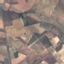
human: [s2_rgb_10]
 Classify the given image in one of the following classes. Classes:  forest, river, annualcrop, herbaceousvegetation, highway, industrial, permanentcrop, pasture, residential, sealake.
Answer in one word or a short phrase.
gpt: PermanentCrop